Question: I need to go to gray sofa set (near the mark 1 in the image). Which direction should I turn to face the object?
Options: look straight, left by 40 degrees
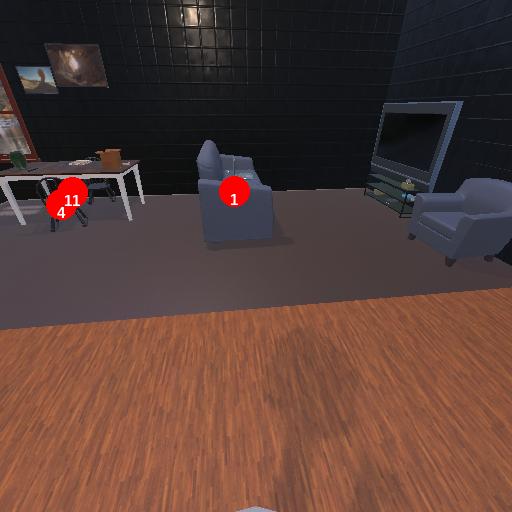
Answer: look straight